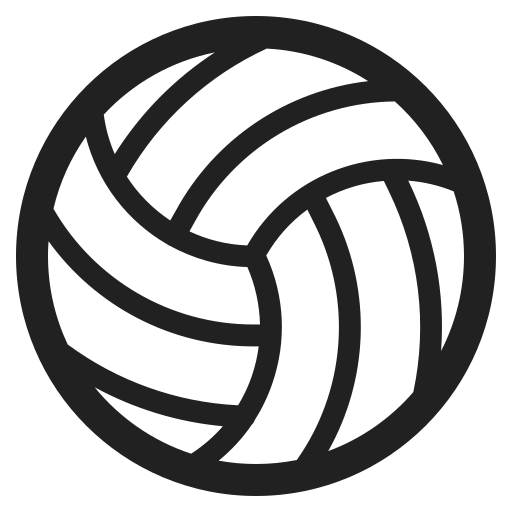
volleyball high contrast